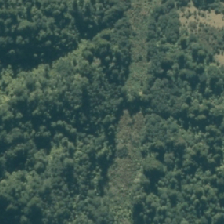
Land cover: high_producing_grassland